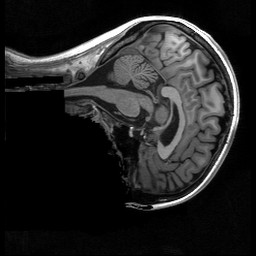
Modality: T1w
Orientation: sagittal
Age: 24
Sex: female
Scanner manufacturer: siemens
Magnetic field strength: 3 T
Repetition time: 2.3 s
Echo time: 0.00298 s